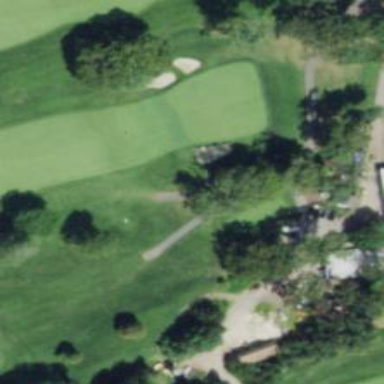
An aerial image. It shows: Footway that resembles golf path.